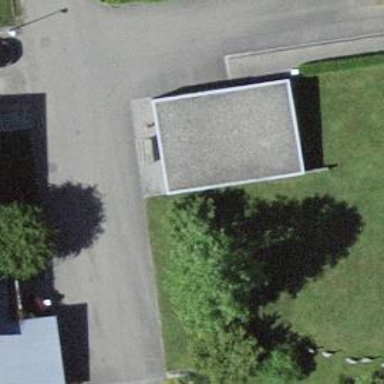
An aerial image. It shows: Garage.